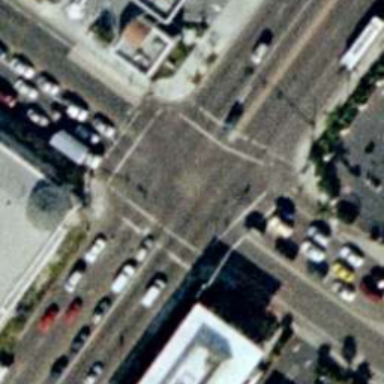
An intersection with many cars on the road .